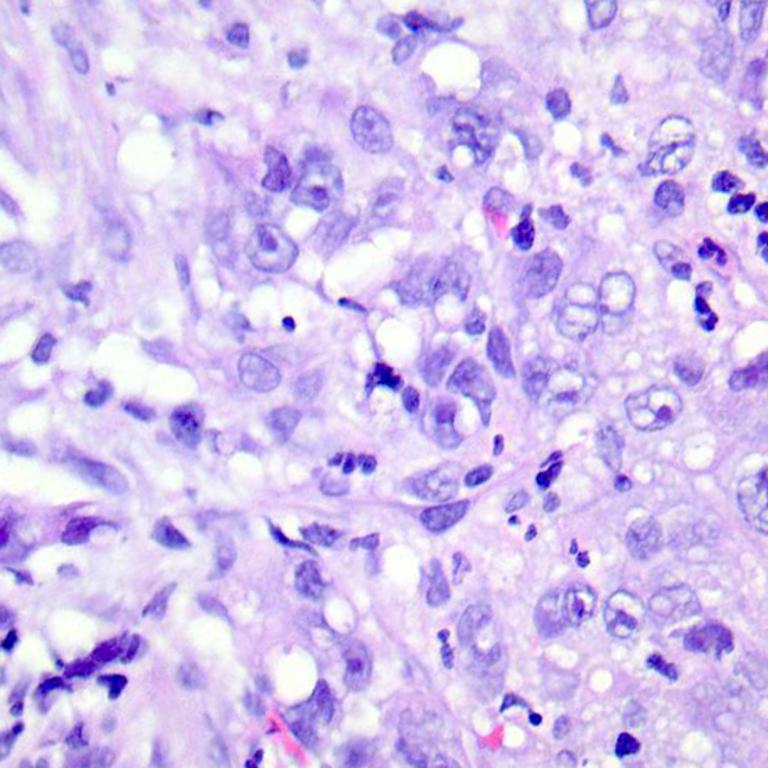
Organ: colon
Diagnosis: adenocarcinomas